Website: apple
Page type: delivery-shipping
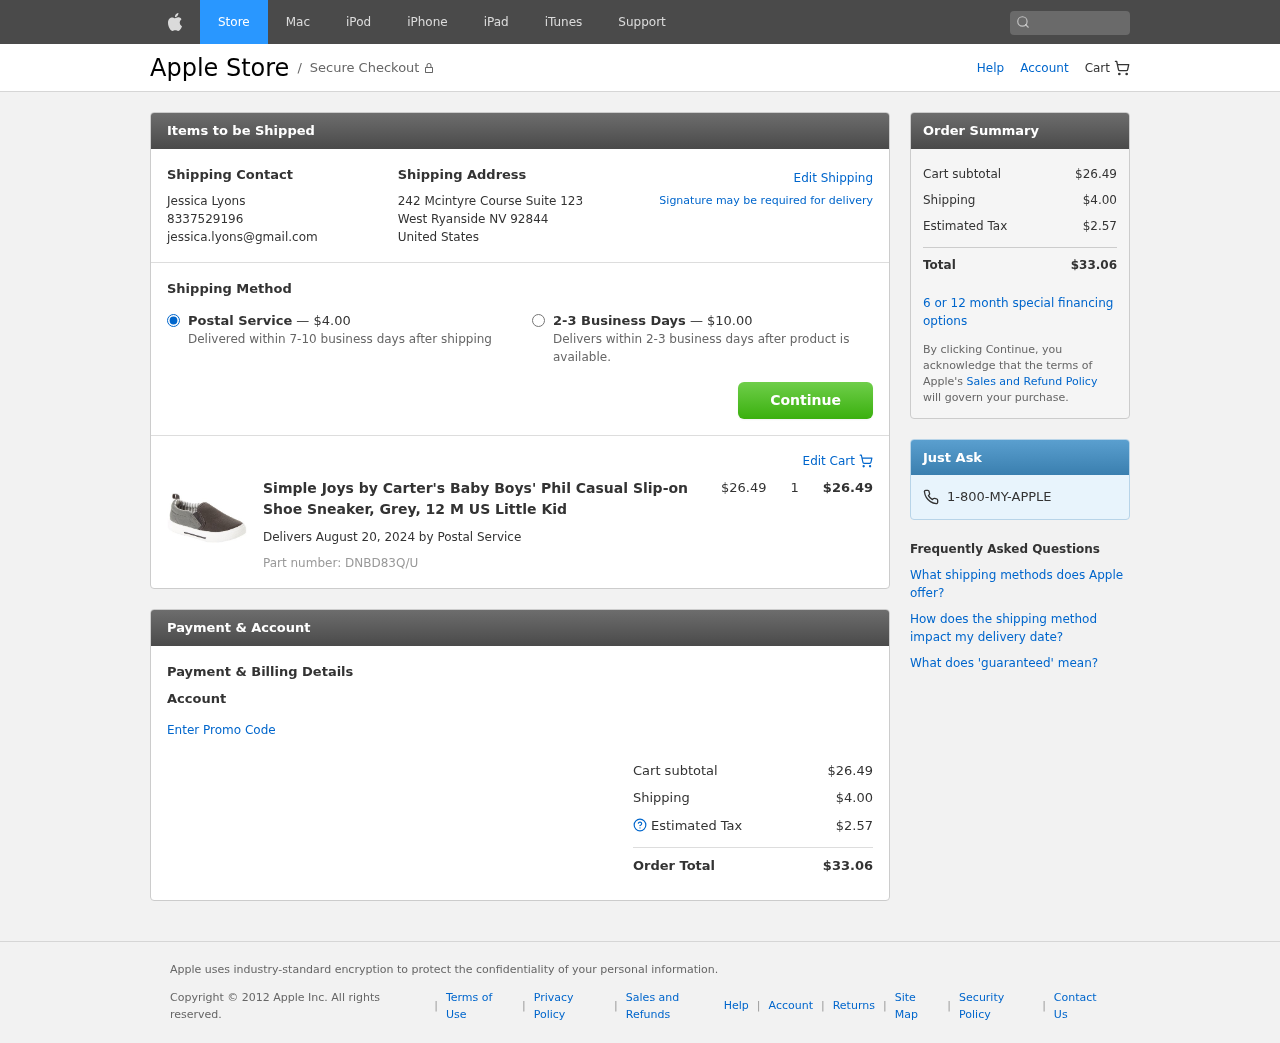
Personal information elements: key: PII_CITY
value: West Ryanside
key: PII_COUNTRY
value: United States
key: PII_EMAIL
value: jessica.lyons@gmail.com
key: PII_FULLNAME
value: Jessica Lyons
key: PII_PHONE
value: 8337529196
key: PII_POSTCODE
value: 92844
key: PII_STATE_ABBR
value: NV
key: PII_STREET
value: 242 Mcintyre Course Suite 123
Product elements: key: PRODUCT1_NAME
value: Simple Joys by Carter's Baby Boys' Phil Casual Slip-on Shoe Sneaker, Grey, 12 M US Little Kid
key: PRODUCT1_PRICE
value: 26.49
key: PRODUCT1_QUANTITY
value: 1
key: PRODUCT1_SKU
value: DNBD83Q/U
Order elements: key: ORDER_SHIPPING_COST
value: $4.00
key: ORDER_SUBTOTAL
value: $26.49
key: ORDER_DELIVERY_DATE
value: August 20, 2024
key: ORDER_TAX
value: $2.57
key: ORDER_TOTAL
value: $33.06